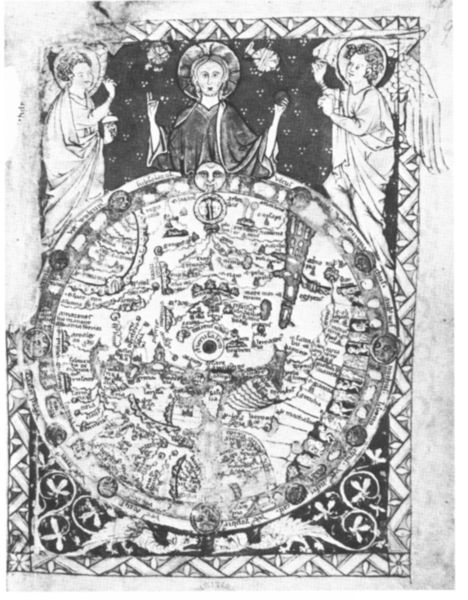
Titel: Psalter
Institution: London, British Library
Schlagwörter: adler, flügel, gott, himmel, weiß, blumen, mitte, schwarz, tisch, tiere, muster, ornament, arme, rahmen, erde, sonne, land, kreis, rund, engel, ranken, schrift, rad, könig, ornamente, mond, scheibe, sterne, illustration, schwarzweiß, kugel, ranke, karte, heiligenschein, nimbus, christus, jesus, mittelalter, landkarte, heilige, städte, jerusalem, welt, drachen, drache, got, romanisch, kries, weltkarte, weltbild, dreieinigkeit, weltenherrscher, planeten, erdkreis, 3 menschen, steren, heiligeschein, welr, buch bild